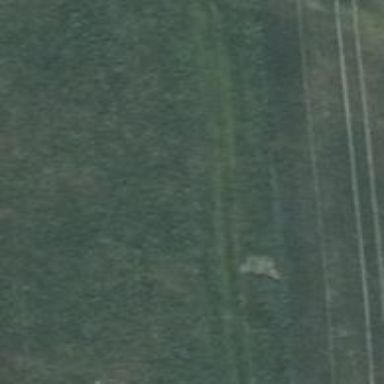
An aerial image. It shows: Track with grass surface categorized as grade4 tracktype.